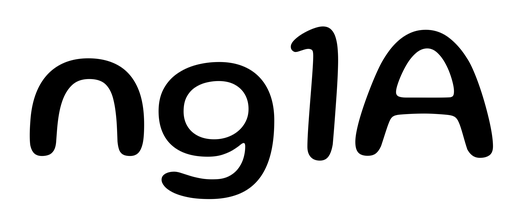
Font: Gluten_Regular